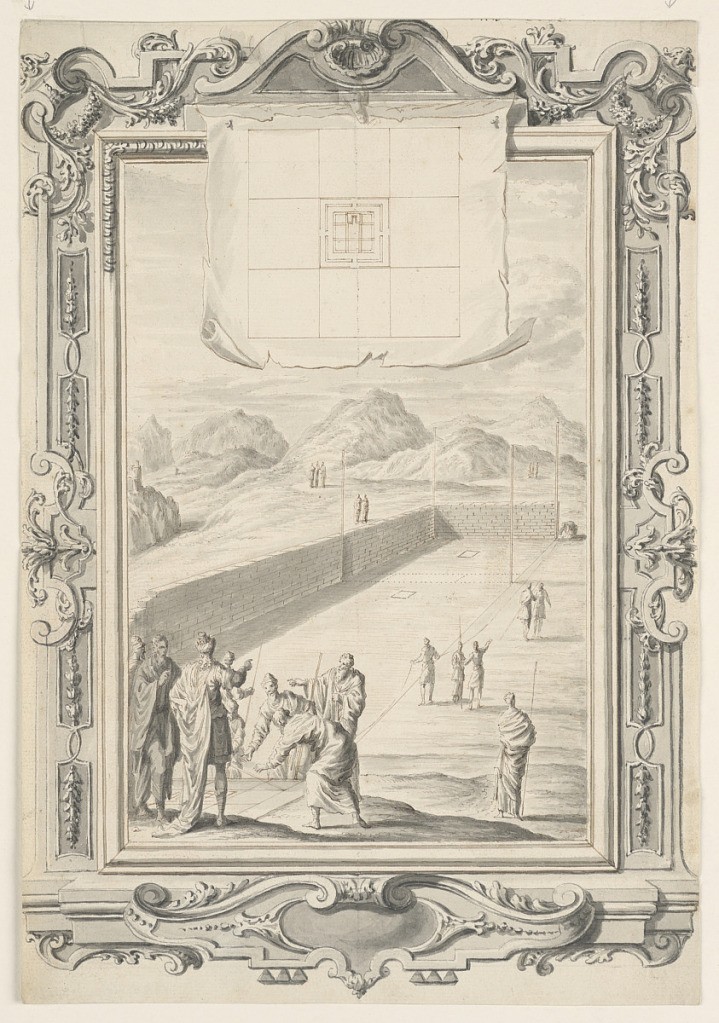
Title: Study for the First Plan of Solomon's Temple, Plate 420, Physica Sacra
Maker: Johann Melchior Füssli, Swiss, 1677–1736
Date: before 1731
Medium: Brush and grey, black wash, pen and brown ink on cream laid paper
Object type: Drawing
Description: A group of robed men, pointing and conversing with each other, appear in the left foreground. They are standing on a flat surface in an open space, with a brick wall on the left and behind them. A few other robed male figures are dispersed throughout the picture. Mountains appear in the background. A large sheet of paper with an architectural plan is positioned in the upper center of the composition, hanging from the elaborately ornamented frame bordering the picture.